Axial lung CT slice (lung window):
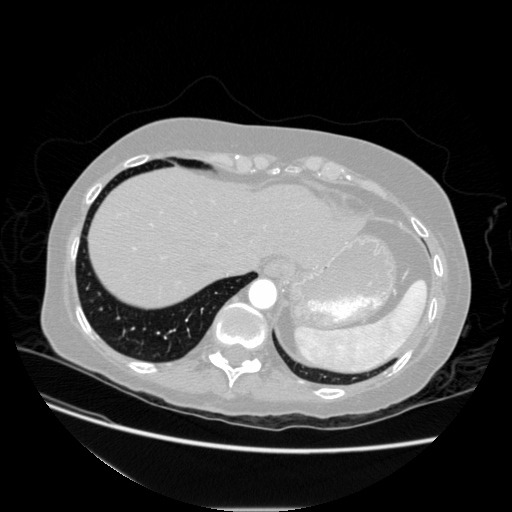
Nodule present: no